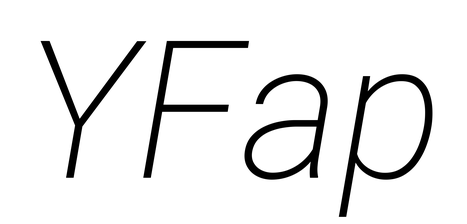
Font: Roboto-Italic_ExtraLight_Italic